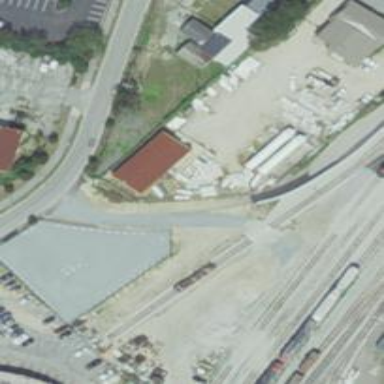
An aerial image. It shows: Industrial area with gas shop.